Question: I am trying to use <URL> for collapsible panel, dynamically from an xml content, but the panels created dynamically does not appear. See the image below

My container
'''
<div id="detailTable" style="width:100%;">
</div>
<!--Creating panels (Same thing if i create manually it is created, see the image)-->
<div title="General Properties" class="class">
ad
</div>
<div title="Other Properties" class="class">
ad1
</div>
'''
Jquery
'''
$('.class').jPanel({
'effect' : 'fade',
'speed' : 'slow',
'easing' : 'swing'
});
//when the user clicks on 'Server' (left hand side) the below code is triggered
$('#detailTable').empty();
$('<div>')
.html('<div class="titleBlue">Configuration&gt;'+productname+'&gt;Server</div>'+
'<div title="General Properties" class="class">'+ //Creating panels dynamically
'<table style="border:#2F5882 1px solid;width:100%;" cellspacing="1" cellpadding="1">'+
'<tbody>'+
'<tr>'+
'<th style="width:22%" align="left">Version</th>'+
'<td style="align="left">'+infa9_pm_version+'</td>'+
'</tr>'+
'</tbody>'+
'</table>'+
'</div>'+
'<div title="Other Properties" class="class">'+
'<table style="border:#2F5882 1px solid;width:100%;" cellspacing="1" cellpadding="1">'+
'<tbody>'+
'<tr>'+
'<th style="width:22%" align="left">Home</th>'+
'<td style="align="left">test</td>'+
'</tr>'+
'</tbody>'+
'</table>'+
'</div>')
.appendTo('#detailTable');
'''
This helped me too
'''
$('#detailTable').empty();
$('<div>')
.html('')
.appendTo('#detailTable').delay(10).queue(function(){
$('.class').jPanel({
'effect' : 'fade',
'speed' : 'slow',
'easing' : 'swing'
});
});
'''
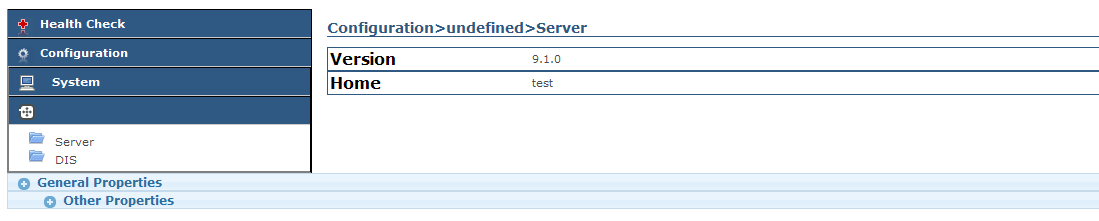
Answer: As you are appending the content dynamically, you should use JQuery <URL>.
Prototype to associate the jpanel to the class on click -
'''
$('.class').live('click', function(){
$(this).jPanel({
'effect' : 'fade',
'speed' : 'slow',
'easing' : 'swing'
});.focus();
$(this).removeClass('class');
});
'''
To trigger programmatically use JQuery <URL>.
'''
$('.class').trigger('click');
'''